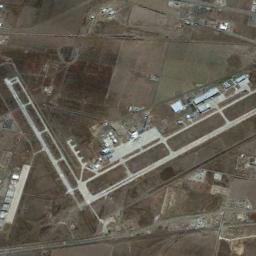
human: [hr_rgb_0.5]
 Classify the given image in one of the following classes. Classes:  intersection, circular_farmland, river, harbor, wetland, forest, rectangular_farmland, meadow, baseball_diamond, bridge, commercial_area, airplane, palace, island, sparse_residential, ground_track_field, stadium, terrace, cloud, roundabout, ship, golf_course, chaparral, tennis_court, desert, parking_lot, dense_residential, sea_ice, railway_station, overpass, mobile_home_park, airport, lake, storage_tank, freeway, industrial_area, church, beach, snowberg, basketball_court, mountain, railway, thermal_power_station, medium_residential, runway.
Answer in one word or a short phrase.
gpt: airport